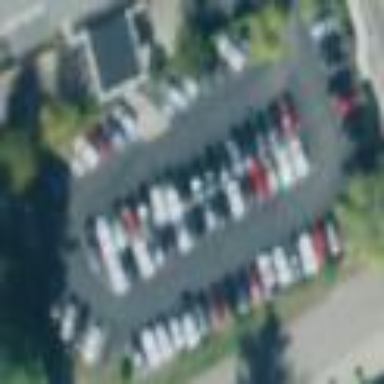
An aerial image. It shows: Parking area with surface.